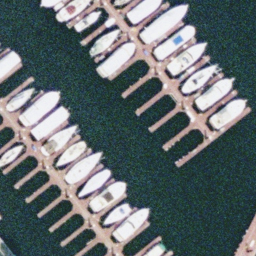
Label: harbor